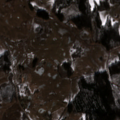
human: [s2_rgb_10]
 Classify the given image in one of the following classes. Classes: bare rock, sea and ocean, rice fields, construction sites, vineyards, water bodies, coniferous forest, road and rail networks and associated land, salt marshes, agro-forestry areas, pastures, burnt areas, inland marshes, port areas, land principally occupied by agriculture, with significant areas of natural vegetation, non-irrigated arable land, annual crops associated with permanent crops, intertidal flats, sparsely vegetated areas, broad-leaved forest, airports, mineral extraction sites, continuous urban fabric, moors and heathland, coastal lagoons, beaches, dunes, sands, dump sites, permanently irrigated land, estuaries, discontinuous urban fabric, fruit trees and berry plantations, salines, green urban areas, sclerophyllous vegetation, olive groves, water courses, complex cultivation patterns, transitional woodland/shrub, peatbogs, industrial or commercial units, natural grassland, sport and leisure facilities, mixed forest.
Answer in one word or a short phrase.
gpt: non-irrigated arable land, pastures, complex cultivation patterns, land principally occupied by agriculture, with significant areas of natural vegetation, broad-leaved forest, mixed forest